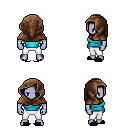
a pixel art fantasy rpg character, male body template, dark elf, purple skin, teal pirate shirt, white pants, blonde long mohawk hairstyle, cloth hood, black slippers, four views (front, back, left, right), 2x2 character sprite sheet, small pixel art, hard edges, no anti-aliasing